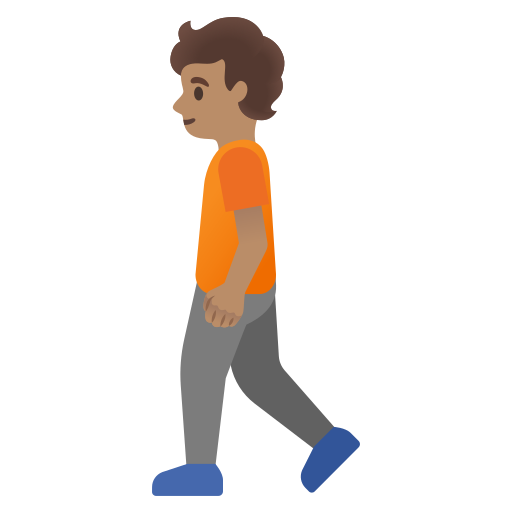
Emoji: 🚶🏽